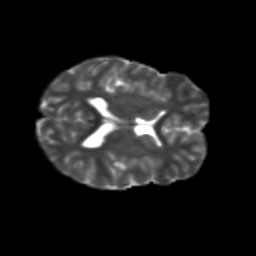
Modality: T2w
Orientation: axial
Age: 11
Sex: male
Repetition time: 9.4 s
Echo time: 0.089 s